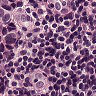
Metastatic tissue present: yes